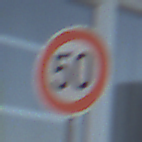
Verkehrszeichen: Geschwindigkeit50
Umgebung: Outdoor, Urban
Tageszeit: MorningAfternoon
Wetter: Clear
Licht: Natural
Jahreszeit: NotSpecified
Kontrast: HighContrast